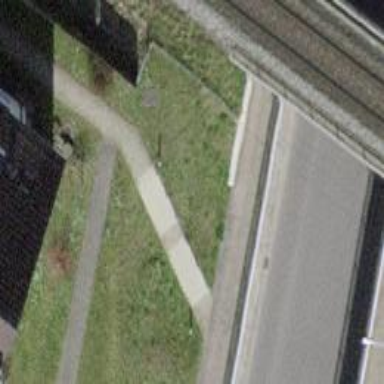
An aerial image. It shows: Road with steps.